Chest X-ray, AP view. Patient: 55 years old, sex M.
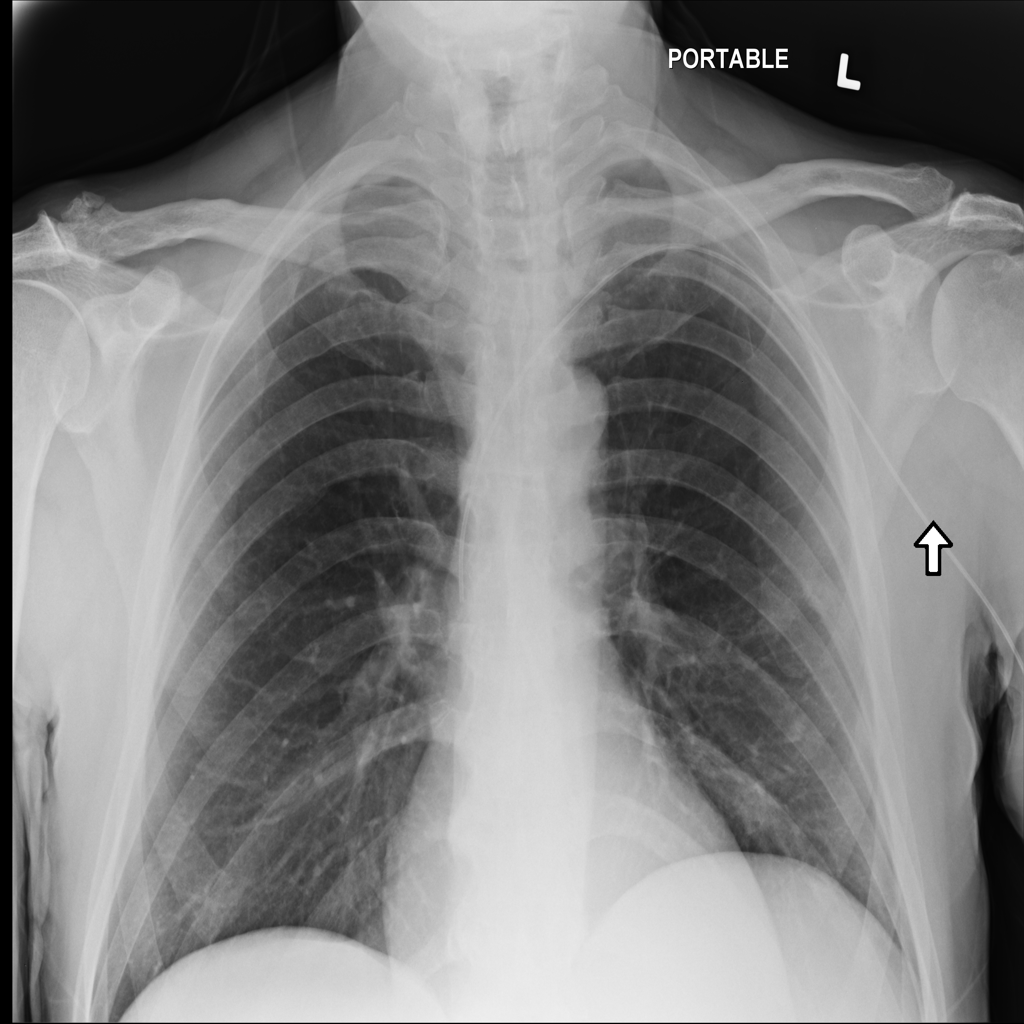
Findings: No Finding